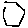
Label: hexagon